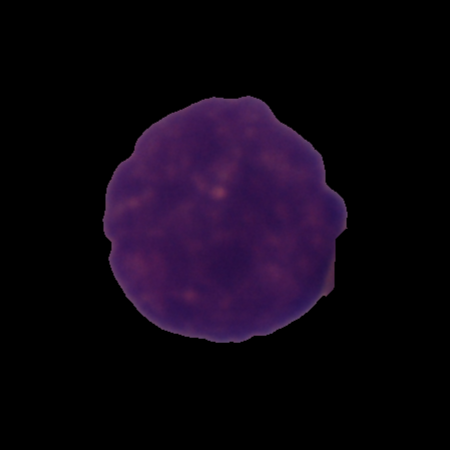
Label: cancer